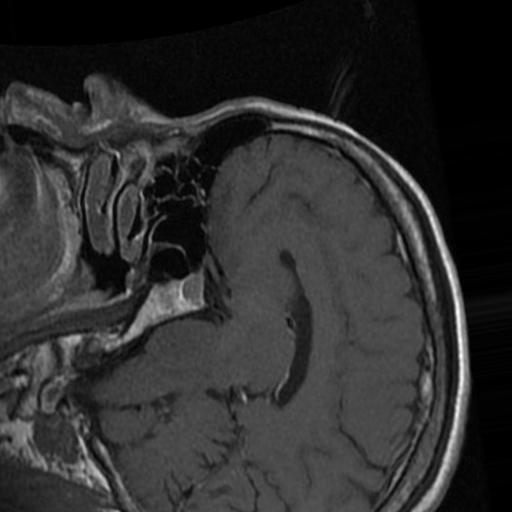
Label: brain_tumor